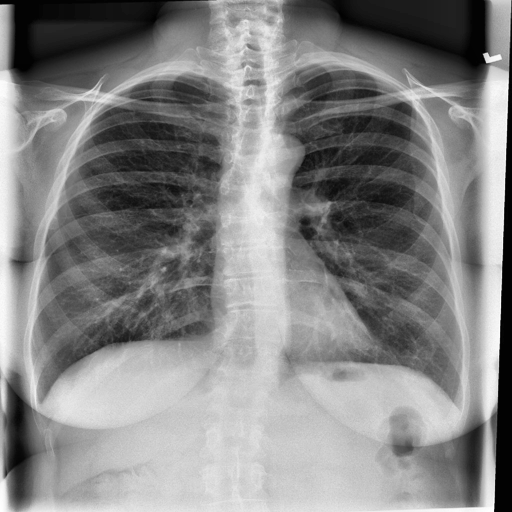
Finding: NORMAL